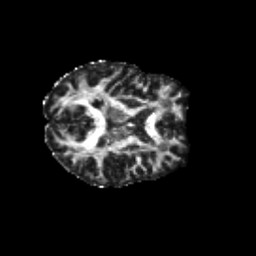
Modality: FA
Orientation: axial
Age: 38
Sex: female
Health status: healthy
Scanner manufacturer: siemens
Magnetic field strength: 3 T
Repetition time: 10.8 s
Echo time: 0.082 s